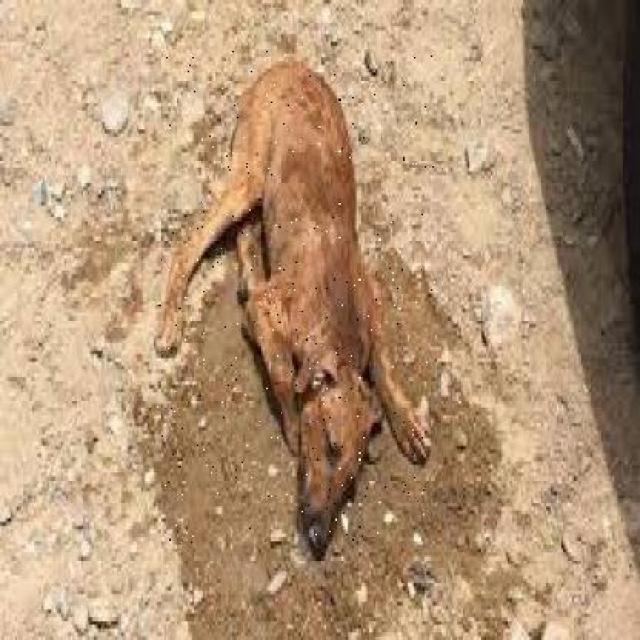
Healthy canine skin — no visible lesions, inflammation, or abnormalities. The skin and coat appear normal.